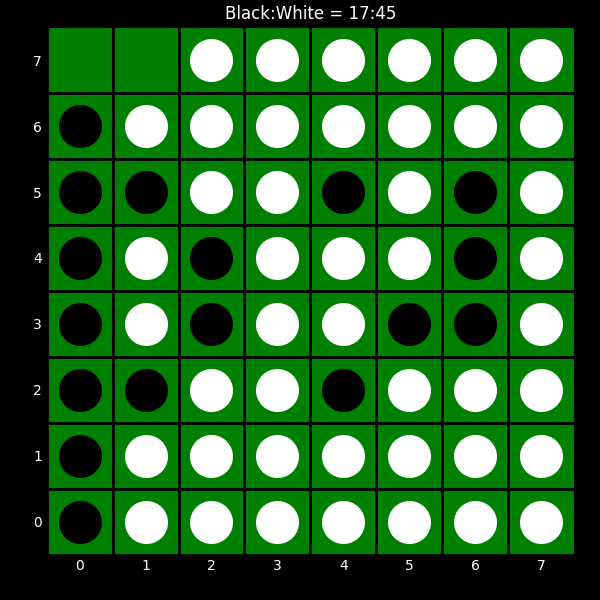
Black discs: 17
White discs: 45